Question: I'd like to remove the first option of an select tag when I click on the select tag. Is this possible?

I don't want to see the first option after that click.
Thanks for any help.
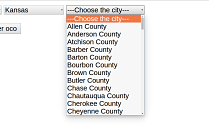
Answer: If you use bootstrap add placeholder attribute in your select.
If your not
'''
<select required>
<option value="" disabled selected>Select your option</option>
<option value="1">1</option>
</select>
'''